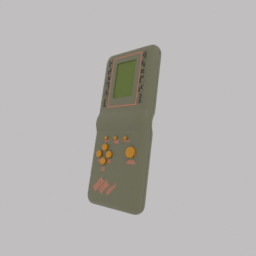
Label: electronics